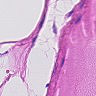
Metastatic tissue present: no